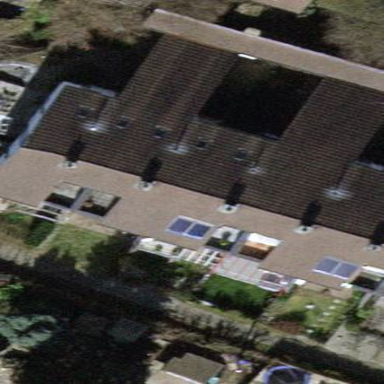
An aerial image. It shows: House with gabled roof. The roof extends across the building.